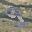
Label: 9